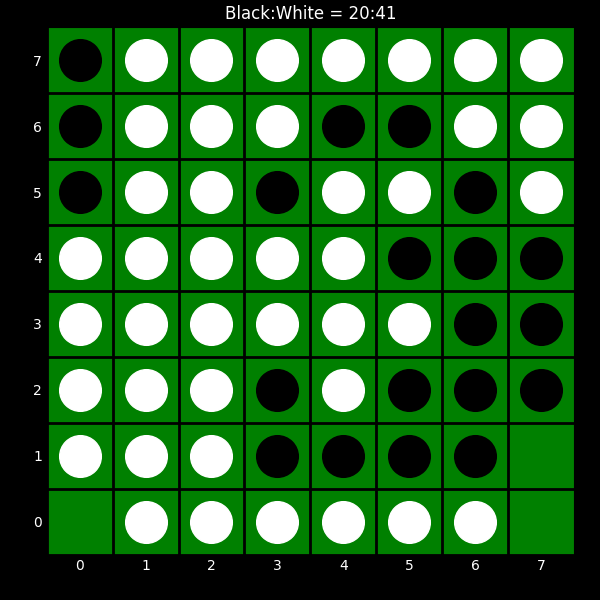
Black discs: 20
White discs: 41